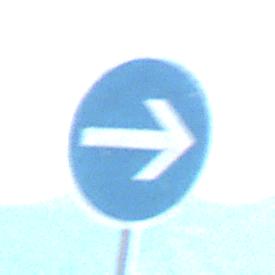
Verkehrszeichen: VorgeschriebeneFahrtrichtungHierRechts
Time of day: Night
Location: Outdoor (Nature)
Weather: PartlyCloudy
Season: NotSpecified
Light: Natural